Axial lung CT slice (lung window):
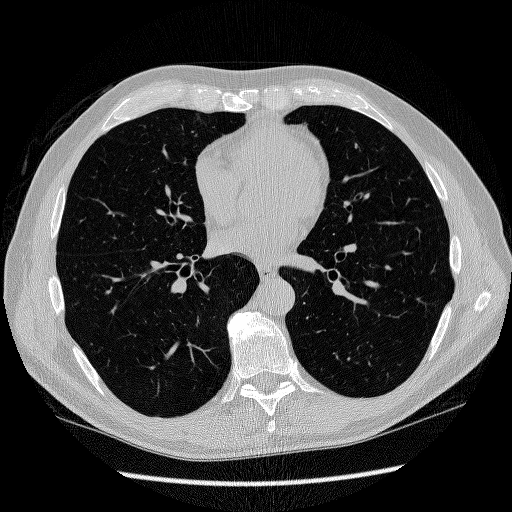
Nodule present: no